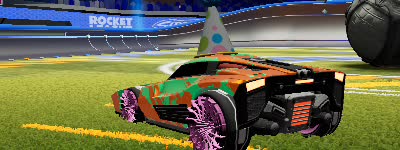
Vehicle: breakout